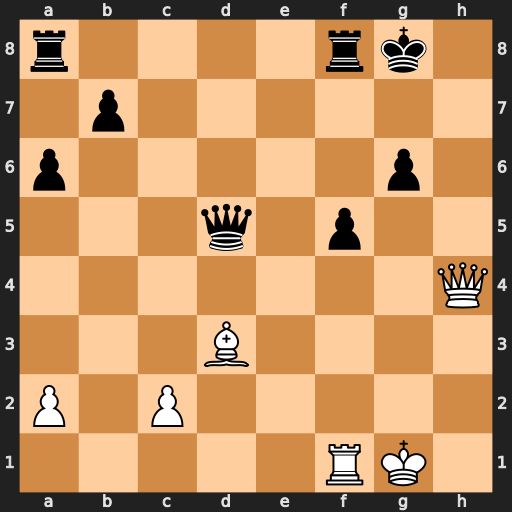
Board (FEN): r4rk1/1p6/p5p1/3q1p2/7Q/3B4/P1P5/5RK1
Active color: w
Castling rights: -
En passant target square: -
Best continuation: Bc4 Qxc4 Qxc4+